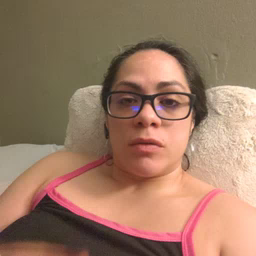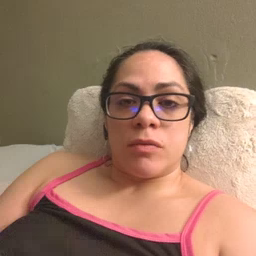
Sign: lion